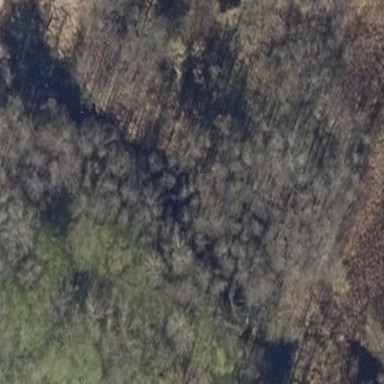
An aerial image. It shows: Beautiful woodland area.